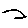
Label: bird